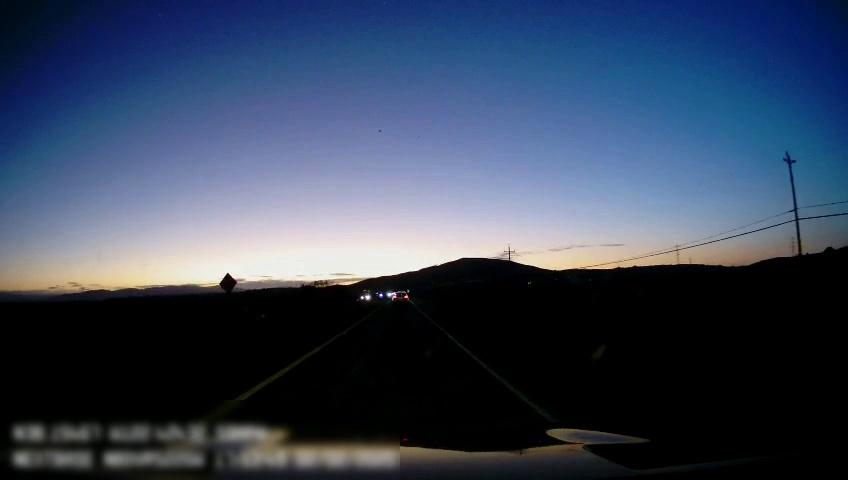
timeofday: Dusk/Dawn/Twilight
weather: Other
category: Drivable Space
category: Vehicles | Car
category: Vehicles | Car
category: Lanes | Current Lane
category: Lanes | Current Lane